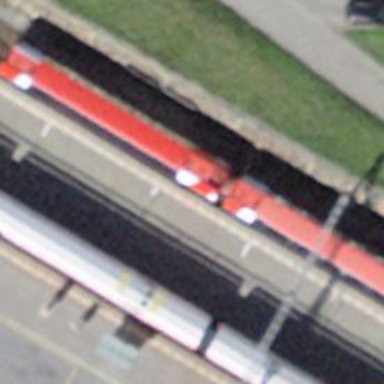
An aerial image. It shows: Railway switch.